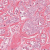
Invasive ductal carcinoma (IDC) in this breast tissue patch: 1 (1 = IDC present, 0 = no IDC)